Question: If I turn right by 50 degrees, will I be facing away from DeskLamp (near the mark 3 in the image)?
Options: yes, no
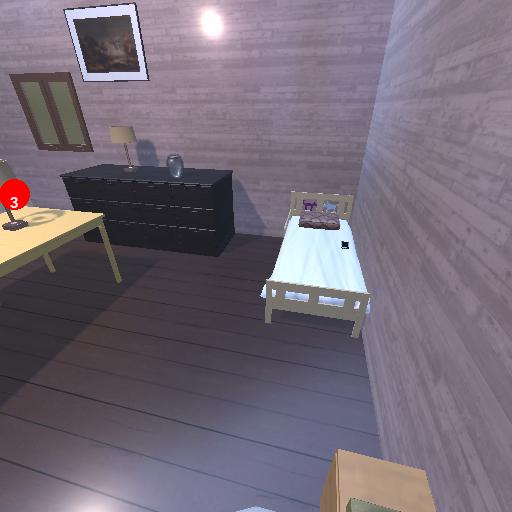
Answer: yes